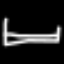
Label: bed